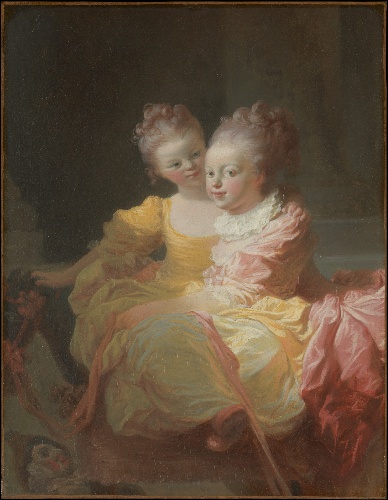
Title: The Two Sisters
Artist: Jean Honoré Fragonard
Artist bio: French, Grasse 1732–1806 Paris
Date: ca. 1769–70
Object type: Painting
Classification: Paintings
Medium: Oil on canvas
Dimensions: 28 1/4 x 22 in. (71.8 x 55.9 cm)
Department: European Paintings
Credit line: Gift of Julia A. Berwind, 1953
Accession year: 1953
Repository: Metropolitan Museum of Art, New York, NY
Tags: Girls|Portraits